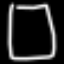
Label: square